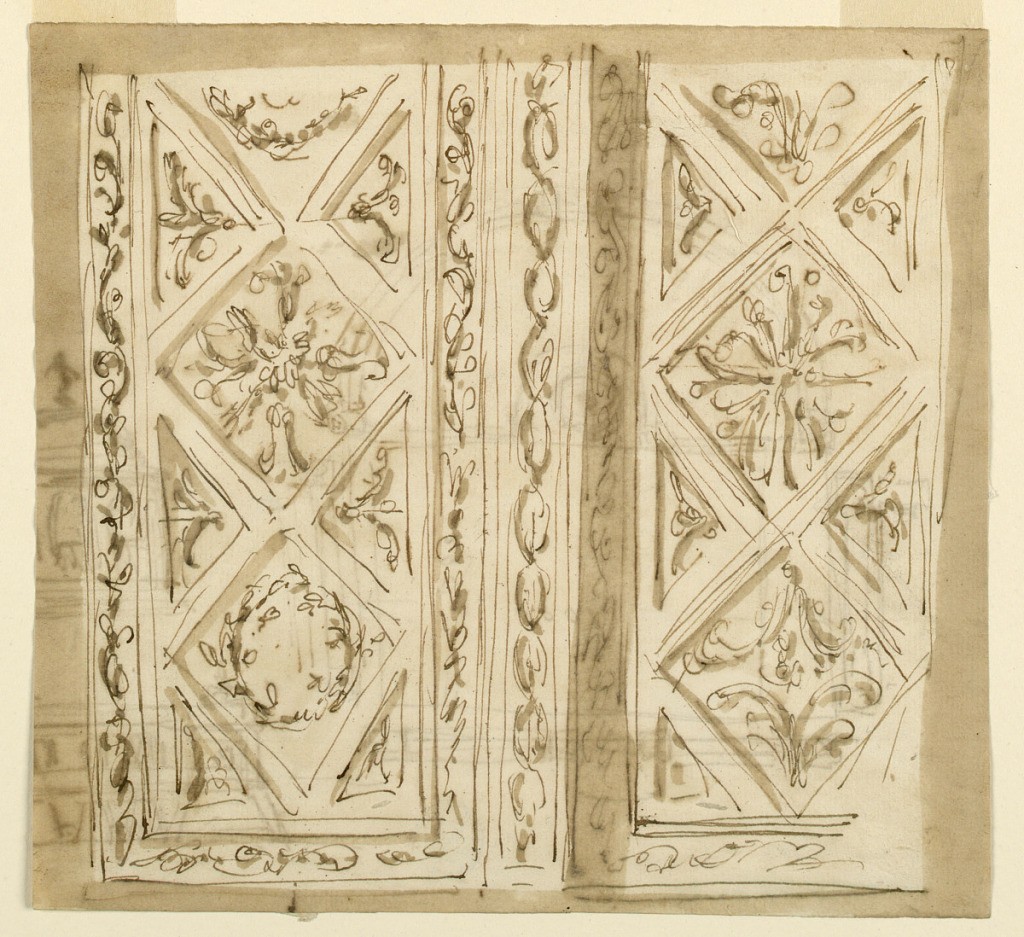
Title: Designs for Decorations for a Ceiling and Architectural Sketches
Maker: Giuseppe Barberi, Italian, 1746–1809
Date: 1650-1700
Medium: Pen and brown ink, brush and brown wash, graphite on off-white laid paper
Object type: Drawing
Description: Horizontal rectangle. A) Two oblong panels are not entirely shown. They are separated by a joist, which is decorated with two entwined waved bands. The panels are framed by borders. They are coffered and show different vegetable decoration. B) Reverse: At left is a plan of a structure containing a half-circle with an oblong, whose dimensions are given as 1000 to 600. At right above: the left side of the elevation of a circular structure, below. The left side of the elevation of the doorway into a fortress.